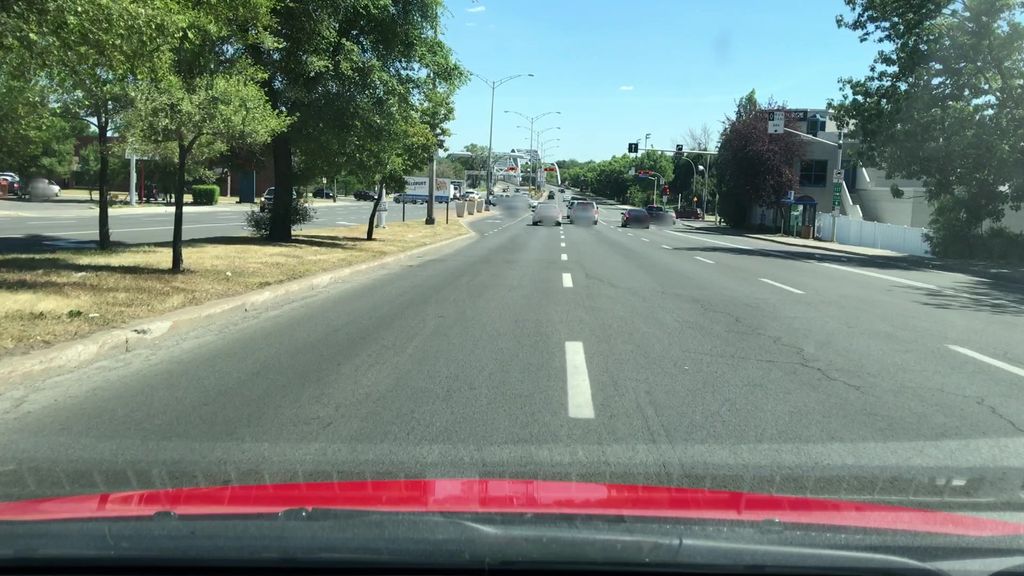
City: montreal